Interaction volume radius: 5 \u00c5
Interaction volume height: 25 \u00c5
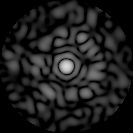
Disorder parameter: 0.8441